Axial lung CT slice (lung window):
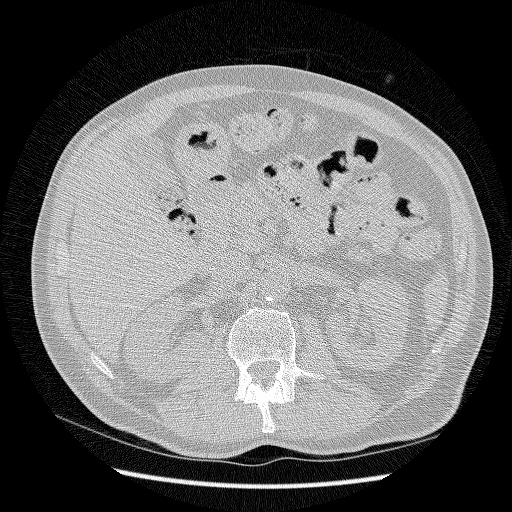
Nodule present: no